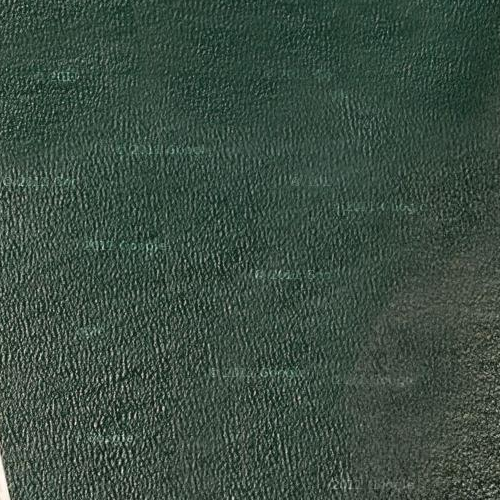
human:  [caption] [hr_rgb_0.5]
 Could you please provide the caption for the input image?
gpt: This is a part of deep green sparkling sea .

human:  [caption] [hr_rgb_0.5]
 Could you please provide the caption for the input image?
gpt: This is a part of deep green sparkling sea .

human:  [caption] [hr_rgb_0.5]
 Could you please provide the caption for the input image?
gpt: This is a part of ocean with deep green water .

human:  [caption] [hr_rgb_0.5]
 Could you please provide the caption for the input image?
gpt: A part of ocean with deep green waters .

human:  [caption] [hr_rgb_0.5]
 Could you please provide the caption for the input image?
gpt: This is a part of ocean with deep green water shining .